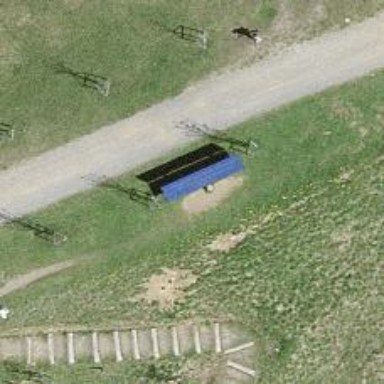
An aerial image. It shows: Bench for seating.